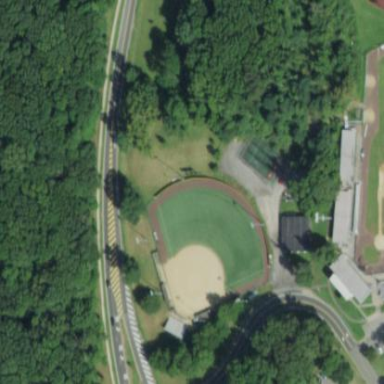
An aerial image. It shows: Softball pitch for leisure land activities.